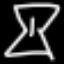
Label: hourglass